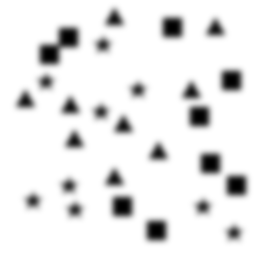
Squares: 9
Triangles: 9
Stars: 9
Total shapes: 27